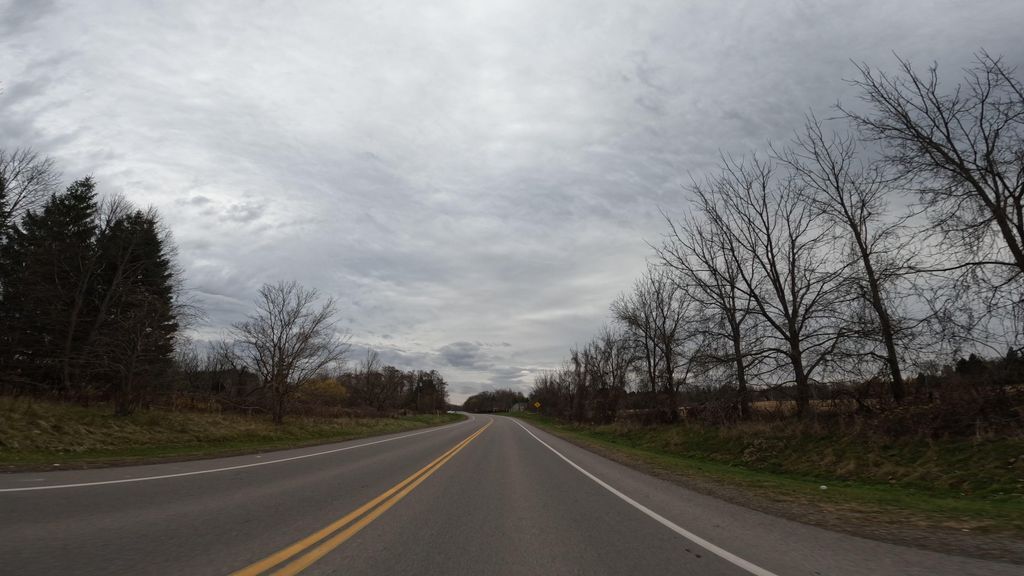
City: hamilton